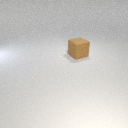
large brown rubber cube